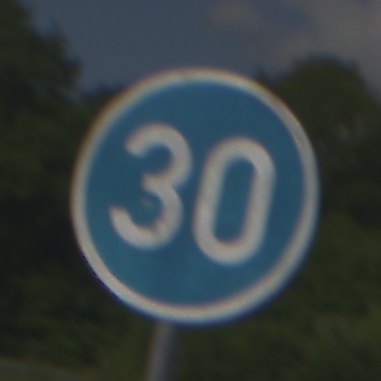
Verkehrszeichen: VorgeschriebeneMindestgeschwindigkeit
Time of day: Midday
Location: Outdoor (RoadRail)
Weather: PartlyCloudy
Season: NotSpecified
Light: Natural